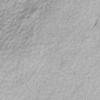
Label: not_dusty